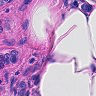
Metastatic tissue present: yes